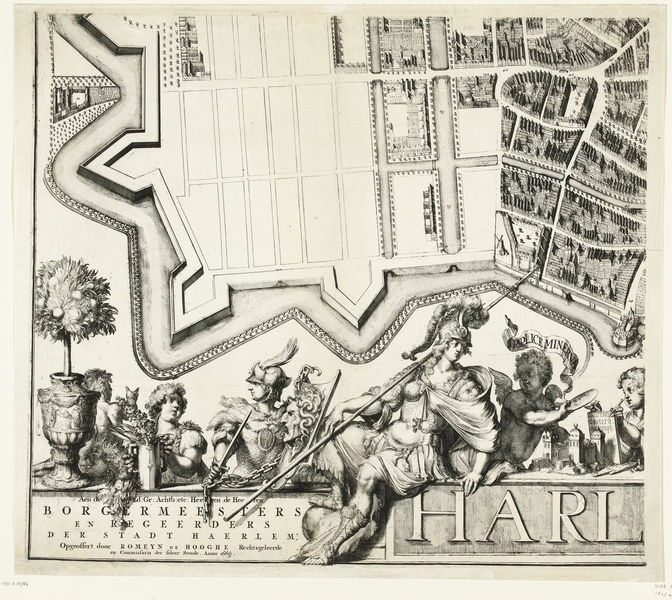
Titel: Deel van de plattegrond van Haarlem
Künstler: Romeyn de Hooghe
Standort: Amsterdam
Institution: Rijksmuseum
Schlagwörter: ville, plan, jardin, soldats, rempart, jardins, romain, muraille, greque, harl